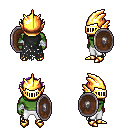
a pixel art fantasy rpg character, male body template, orc, green skin, black tattered cape, white pants, purple short bangs hairstyle, gold helm, white cloth bandages, gold boots, shield, four views (front, back, left, right), 2x2 character sprite sheet, small pixel art, hard edges, no anti-aliasing